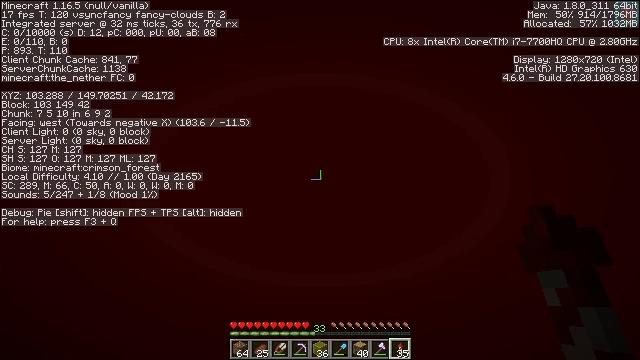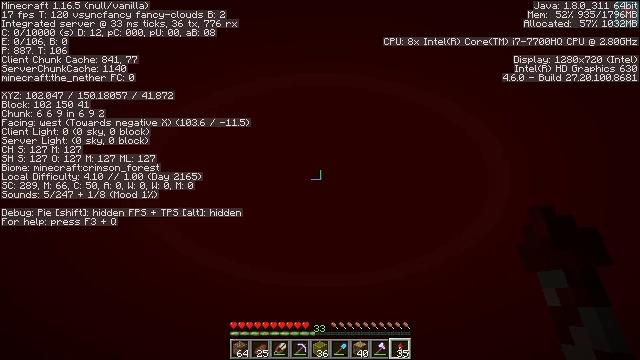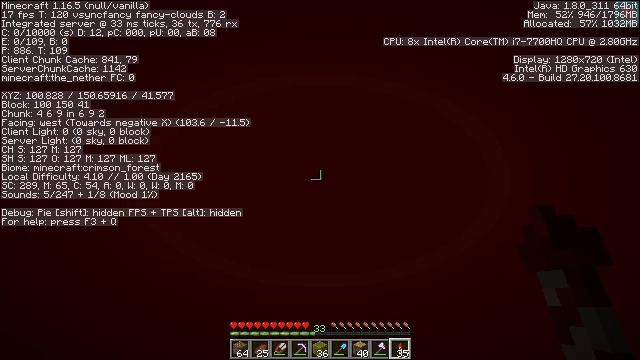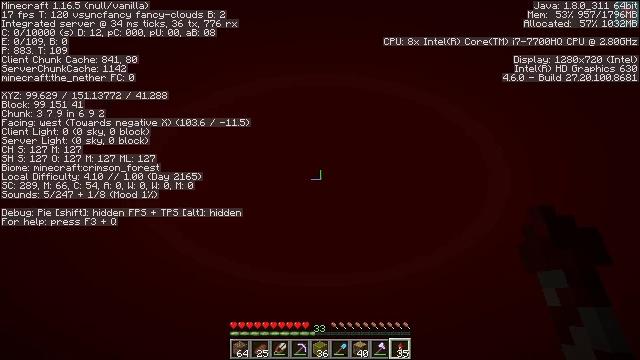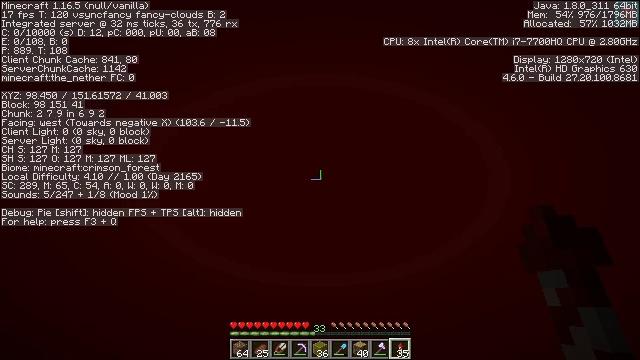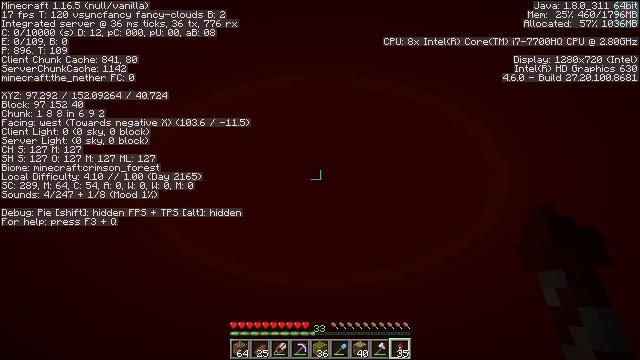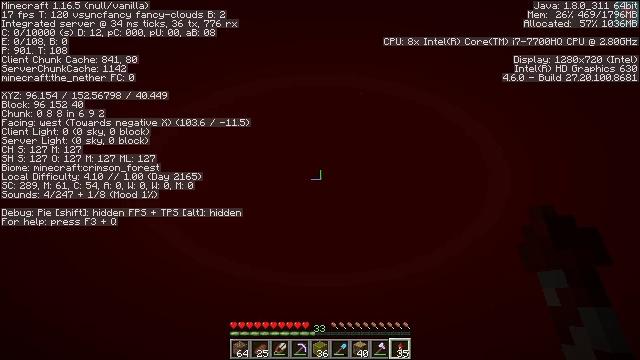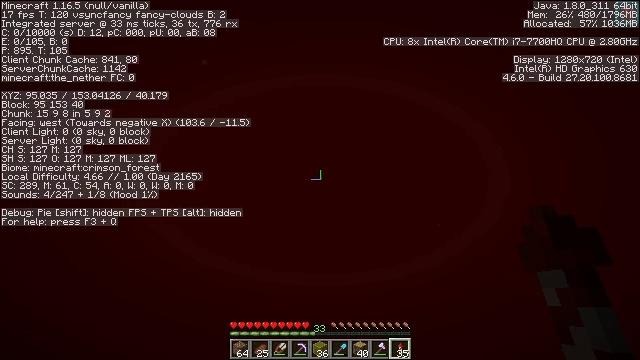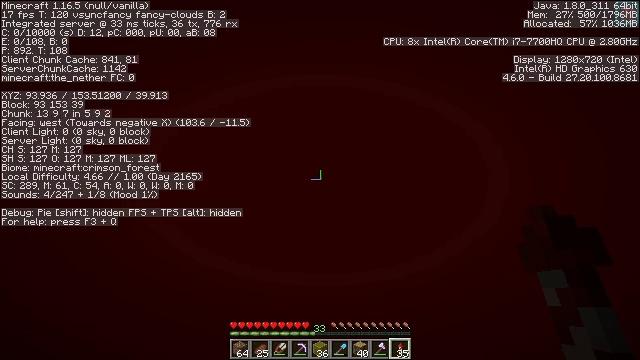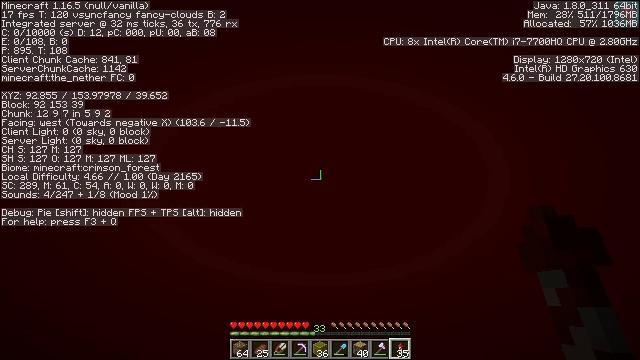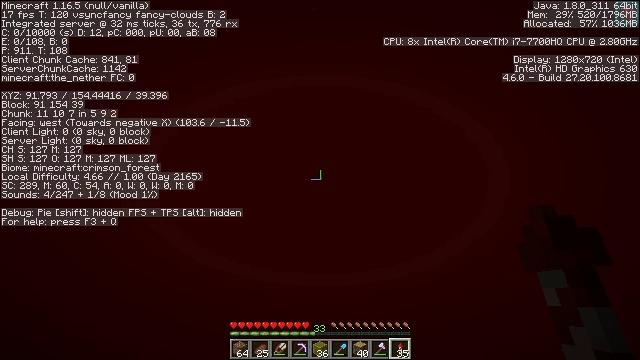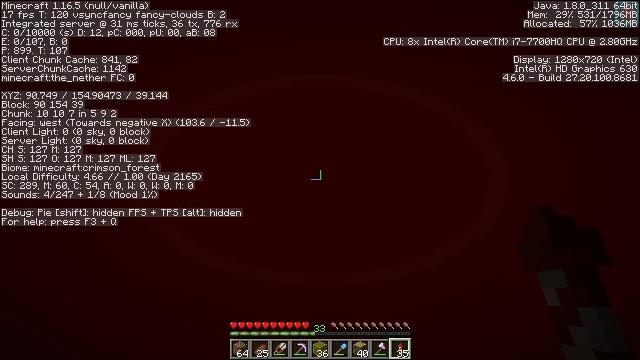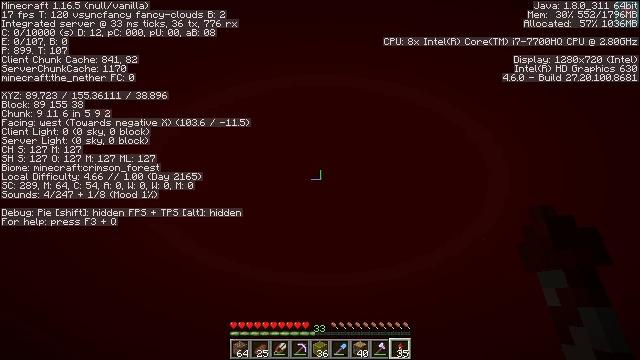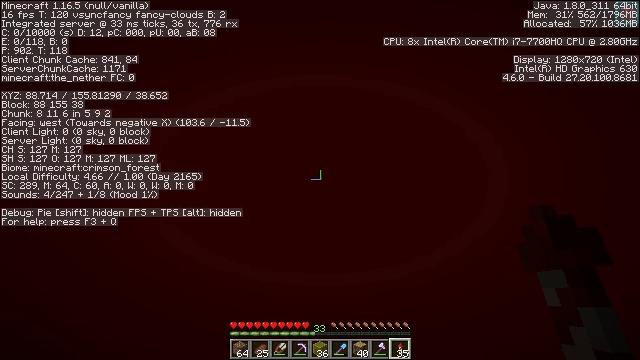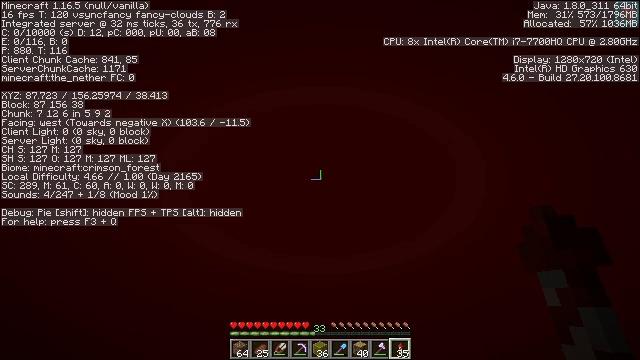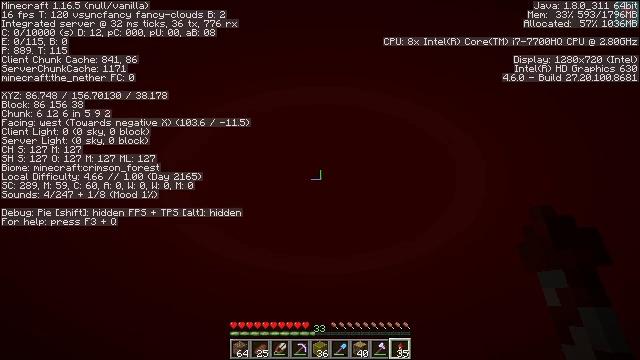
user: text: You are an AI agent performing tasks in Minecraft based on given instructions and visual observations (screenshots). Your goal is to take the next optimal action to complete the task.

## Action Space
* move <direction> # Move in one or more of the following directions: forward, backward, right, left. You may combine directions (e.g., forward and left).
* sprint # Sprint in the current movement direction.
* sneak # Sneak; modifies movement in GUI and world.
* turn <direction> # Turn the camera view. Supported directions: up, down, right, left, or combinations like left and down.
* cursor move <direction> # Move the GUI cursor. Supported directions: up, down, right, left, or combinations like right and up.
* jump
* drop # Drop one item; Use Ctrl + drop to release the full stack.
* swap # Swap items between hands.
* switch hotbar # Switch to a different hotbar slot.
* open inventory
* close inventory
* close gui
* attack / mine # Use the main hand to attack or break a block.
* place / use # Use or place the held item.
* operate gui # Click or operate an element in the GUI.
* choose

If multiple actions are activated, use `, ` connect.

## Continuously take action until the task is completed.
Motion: motion action
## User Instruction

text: Craft a honeycomb block.
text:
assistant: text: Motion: attack / mine
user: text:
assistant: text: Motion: attack / mine
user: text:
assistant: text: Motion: attack / mine
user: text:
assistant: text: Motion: attack / mine
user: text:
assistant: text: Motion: attack / mine
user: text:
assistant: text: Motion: attack / mine
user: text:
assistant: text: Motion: attack / mine
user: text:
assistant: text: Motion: attack / mine
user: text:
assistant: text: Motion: attack / mine
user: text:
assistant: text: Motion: attack / mine
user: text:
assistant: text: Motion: attack / mine
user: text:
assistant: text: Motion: attack / mine
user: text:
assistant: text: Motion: attack / mine
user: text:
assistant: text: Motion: attack / mine
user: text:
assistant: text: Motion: attack / mine
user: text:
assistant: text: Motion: attack / mine
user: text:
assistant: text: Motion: attack / mine
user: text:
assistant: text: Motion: attack / mine
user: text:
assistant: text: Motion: attack / mine
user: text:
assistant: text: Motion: attack / mine
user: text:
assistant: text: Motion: attack / mine
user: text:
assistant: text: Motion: attack / mine
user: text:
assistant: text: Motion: attack / mine
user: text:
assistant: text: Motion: attack / mine
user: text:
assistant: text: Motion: attack / mine
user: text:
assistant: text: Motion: attack / mine
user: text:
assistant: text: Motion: attack / mine
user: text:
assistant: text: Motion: attack / mine
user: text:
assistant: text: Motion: attack / mine
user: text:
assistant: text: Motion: attack / mine